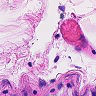
Metastatic tissue present: no